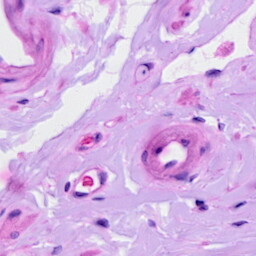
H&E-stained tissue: Ovarian